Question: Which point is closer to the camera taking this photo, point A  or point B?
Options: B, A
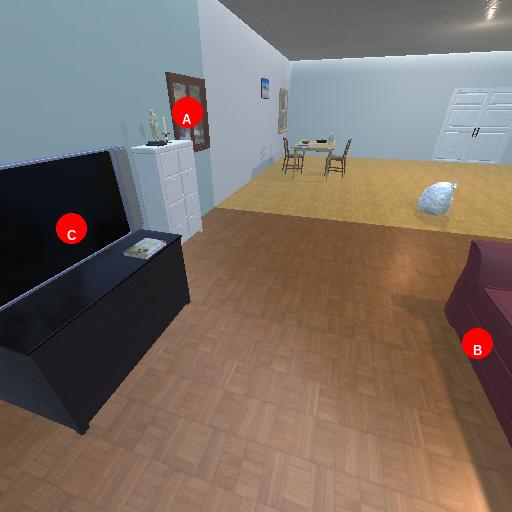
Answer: B